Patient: sex M, age 34
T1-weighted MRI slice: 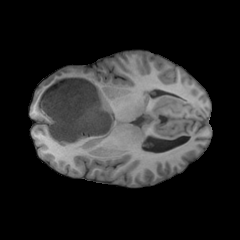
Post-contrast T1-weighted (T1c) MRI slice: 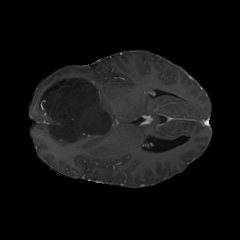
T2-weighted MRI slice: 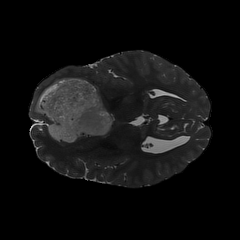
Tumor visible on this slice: yes
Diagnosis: Astrocytoma, IDH-mutant
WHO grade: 2